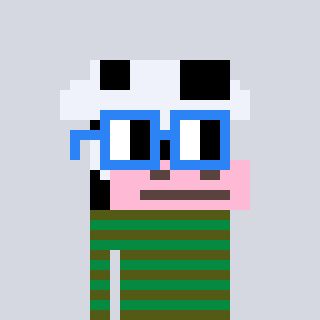
a pixel art character with square blue glasses, a cow-shaped head and a green-colored body on a cool background